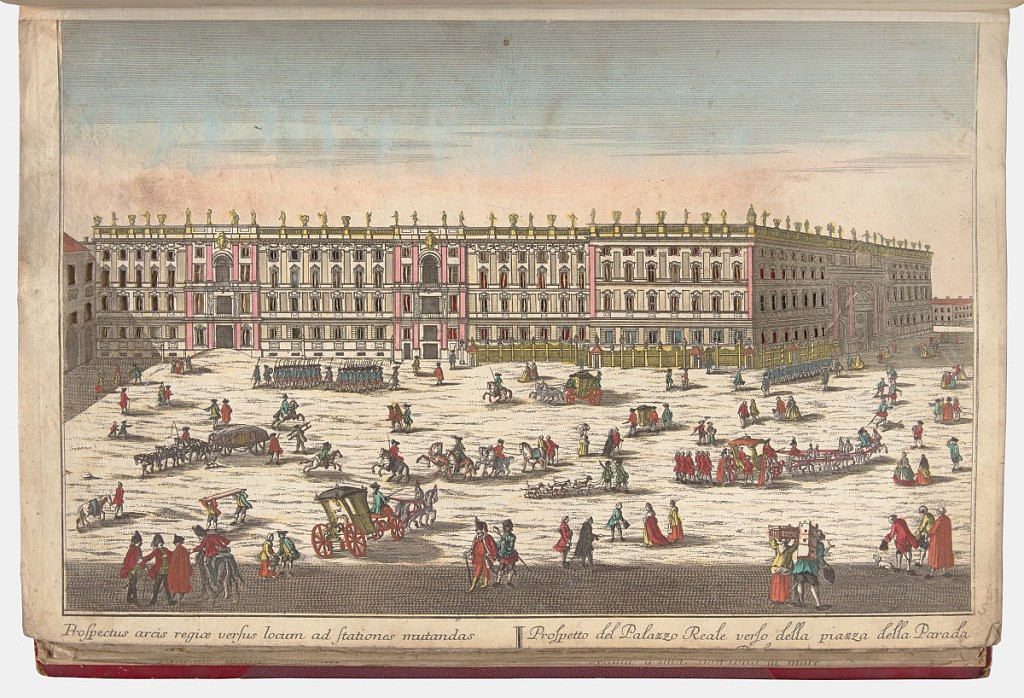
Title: Prospectus arcis regia versus locum ad stationes mutandas
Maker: Georg Balthasar Probst, German, 1732 - 1801
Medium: Hand-colored etching on paper; verso: fabric adhered with thread
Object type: Bound print
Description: Perspective view of the Royal Palace in Berlin. The palace façade stretches across the midground, with four rows of windows topped by a line of statuary. The windows are cut out, with thread and colored fabric visible through the openings. In front of the palace horse-drawn carriages, soliders carrying rifles, and pedestrians roam the open area.  A dark shadow is cast across the bottom edge of the scene, and a blue sky fills the upper margin.  Printed along bottom margin: Prospectus arcis regia versus locum ad stationes mutandas / Prospetto del Palazzo Reale verso della piazza della Parada

Verso: Patches of colored and patterned fabric, visibly attached with thread. Printed label: La veue du Palais du Roy du côté de la Parade à Berlin. / Prospect des Königl: Schlosses gegen dem Parade Plaz zu Berlin. / Med: Folo. No. 42. / Cum. Priv. Sac. Caes. Majestsatis. / Georg Balthasar Probst, excud. A.V.